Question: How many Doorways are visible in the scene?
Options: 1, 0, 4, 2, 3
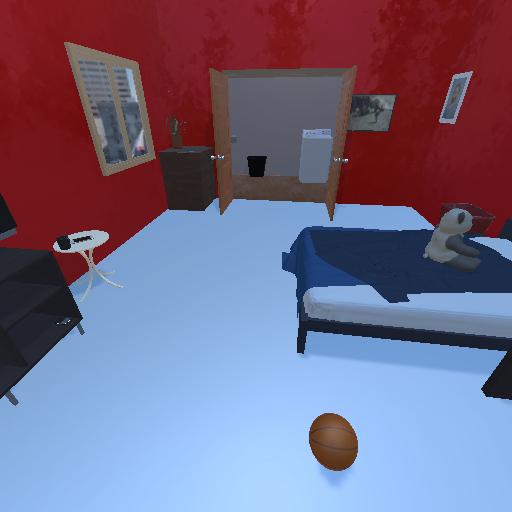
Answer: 1